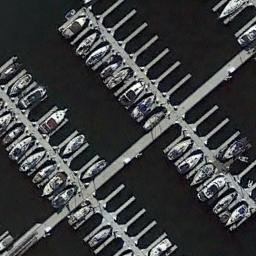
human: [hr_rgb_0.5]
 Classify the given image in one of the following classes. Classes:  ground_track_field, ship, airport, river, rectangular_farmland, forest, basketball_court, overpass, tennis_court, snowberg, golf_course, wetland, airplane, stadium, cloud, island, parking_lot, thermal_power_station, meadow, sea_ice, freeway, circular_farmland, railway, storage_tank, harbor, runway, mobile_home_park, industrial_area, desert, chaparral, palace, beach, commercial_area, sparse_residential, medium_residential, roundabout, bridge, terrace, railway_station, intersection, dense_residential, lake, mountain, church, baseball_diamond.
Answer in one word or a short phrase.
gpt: harbor